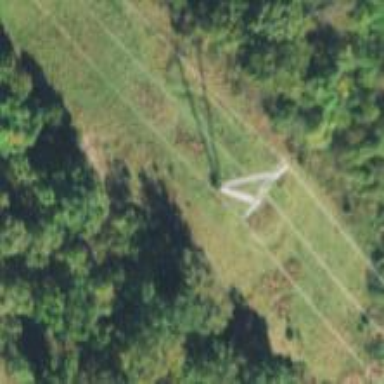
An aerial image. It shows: Lattice structure tower used for power distribution.